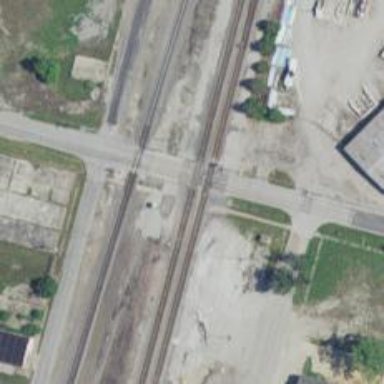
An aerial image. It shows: Railway crossing.